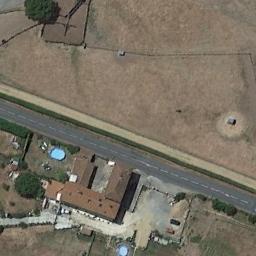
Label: sparse_residential